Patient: sex F, age 74
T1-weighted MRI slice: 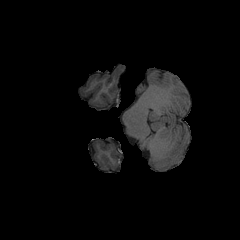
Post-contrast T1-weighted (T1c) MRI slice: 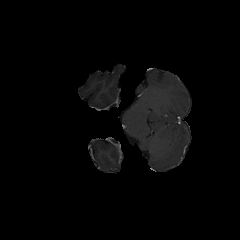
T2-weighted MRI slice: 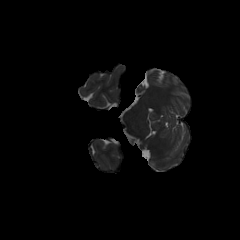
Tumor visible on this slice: no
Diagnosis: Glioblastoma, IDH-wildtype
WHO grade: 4